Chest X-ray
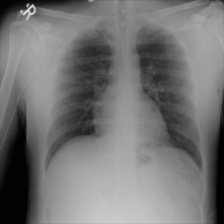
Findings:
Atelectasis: negative
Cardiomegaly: negative
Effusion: negative
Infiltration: negative
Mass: negative
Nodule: negative
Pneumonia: negative
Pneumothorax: negative
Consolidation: negative
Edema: negative
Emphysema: negative
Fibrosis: negative
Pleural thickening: negative
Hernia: negative